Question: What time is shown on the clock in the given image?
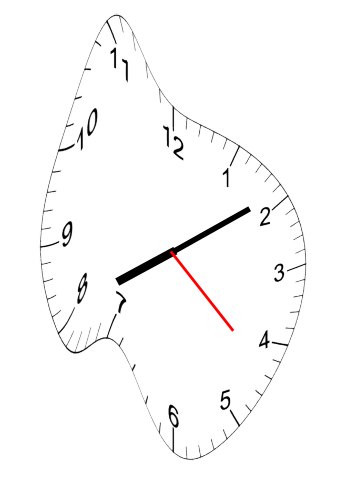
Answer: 08:09:22